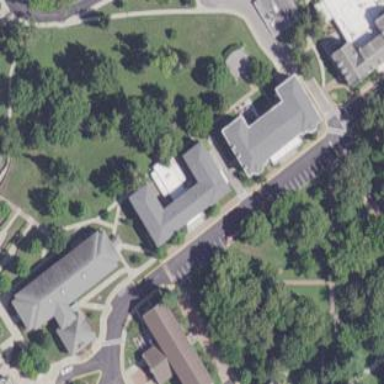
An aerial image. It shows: Dormitory building.